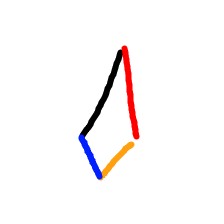
Shape: kite